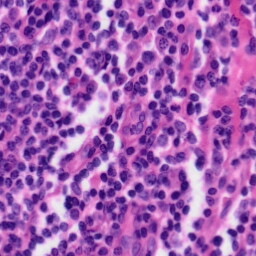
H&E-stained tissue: Tonsil